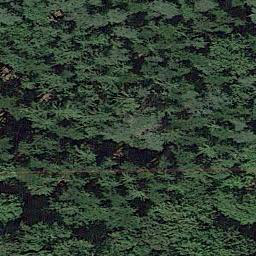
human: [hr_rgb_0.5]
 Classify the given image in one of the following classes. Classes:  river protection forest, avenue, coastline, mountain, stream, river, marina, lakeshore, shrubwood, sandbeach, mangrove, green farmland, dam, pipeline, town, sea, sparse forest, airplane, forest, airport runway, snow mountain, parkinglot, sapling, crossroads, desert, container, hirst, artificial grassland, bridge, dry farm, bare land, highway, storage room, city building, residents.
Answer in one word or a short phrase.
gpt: forest